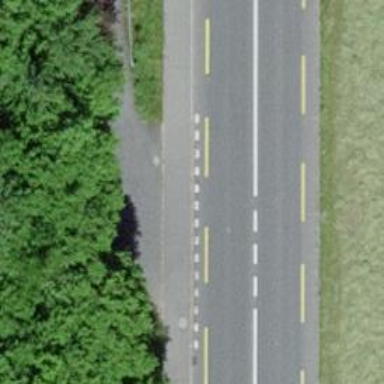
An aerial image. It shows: Secondary road with dedicated cycle lane.